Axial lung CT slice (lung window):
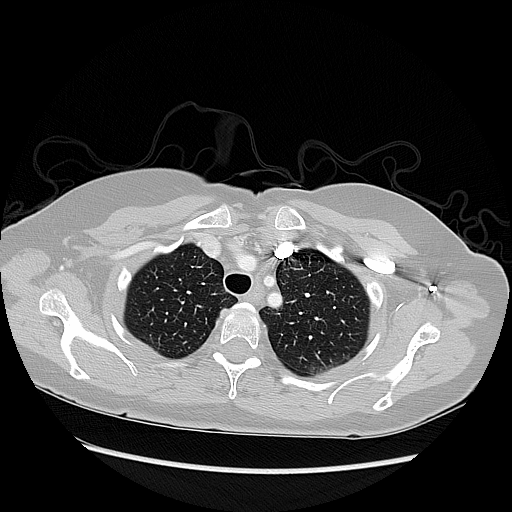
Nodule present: no